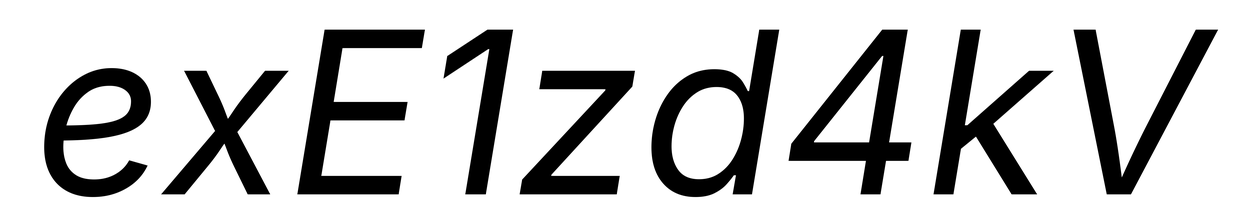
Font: Inter-Italic_Italic